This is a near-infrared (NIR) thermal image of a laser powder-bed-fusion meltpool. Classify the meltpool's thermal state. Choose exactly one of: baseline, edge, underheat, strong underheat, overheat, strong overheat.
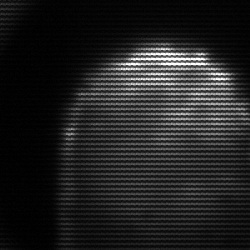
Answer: edge